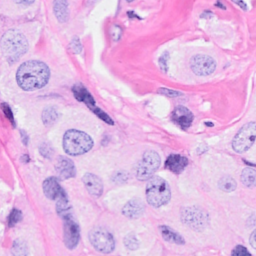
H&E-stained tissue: Breast